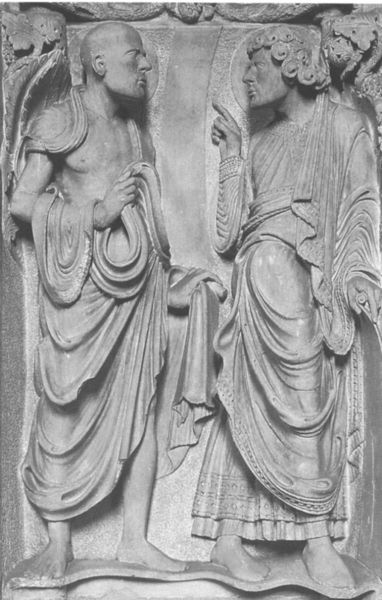
Titel: Chorschranke, die Propheten Jonas und Hosea
Standort: Bamberg, Dom (EU - D - B)
Schlagwörter: blätter, kopf, mann, umhang, weiß, finger, grau, kleid, köpfe, marmor, männer, schwarz, säule, gespräch, rock, wand, falten, stehen, stein, auge, gewand, haare, mantel, locken, skulptur, relief, füße, unterhaltung, zwei, glatze, bauch, zeigen, foto, barfuss, dom, schwarzweiß, rom, fries, römer, heiligenschein, toga, mittelalter, heiliger, heilige, tunika, halbrelief, füßr, däule, maror, wandrelief, diskusion, tunike, stele, halbfigur